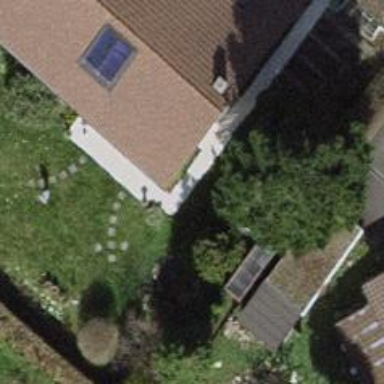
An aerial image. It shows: Garden enclosed by fence.